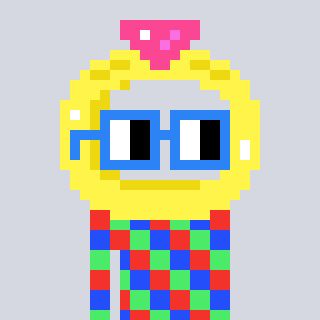
a pixel art character with square blue glasses, a ring-shaped head and a computerblue-colored body on a cool background